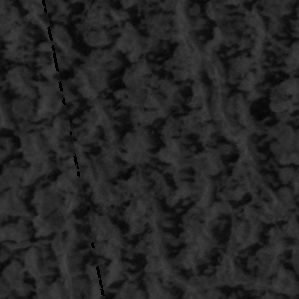
Label: frost